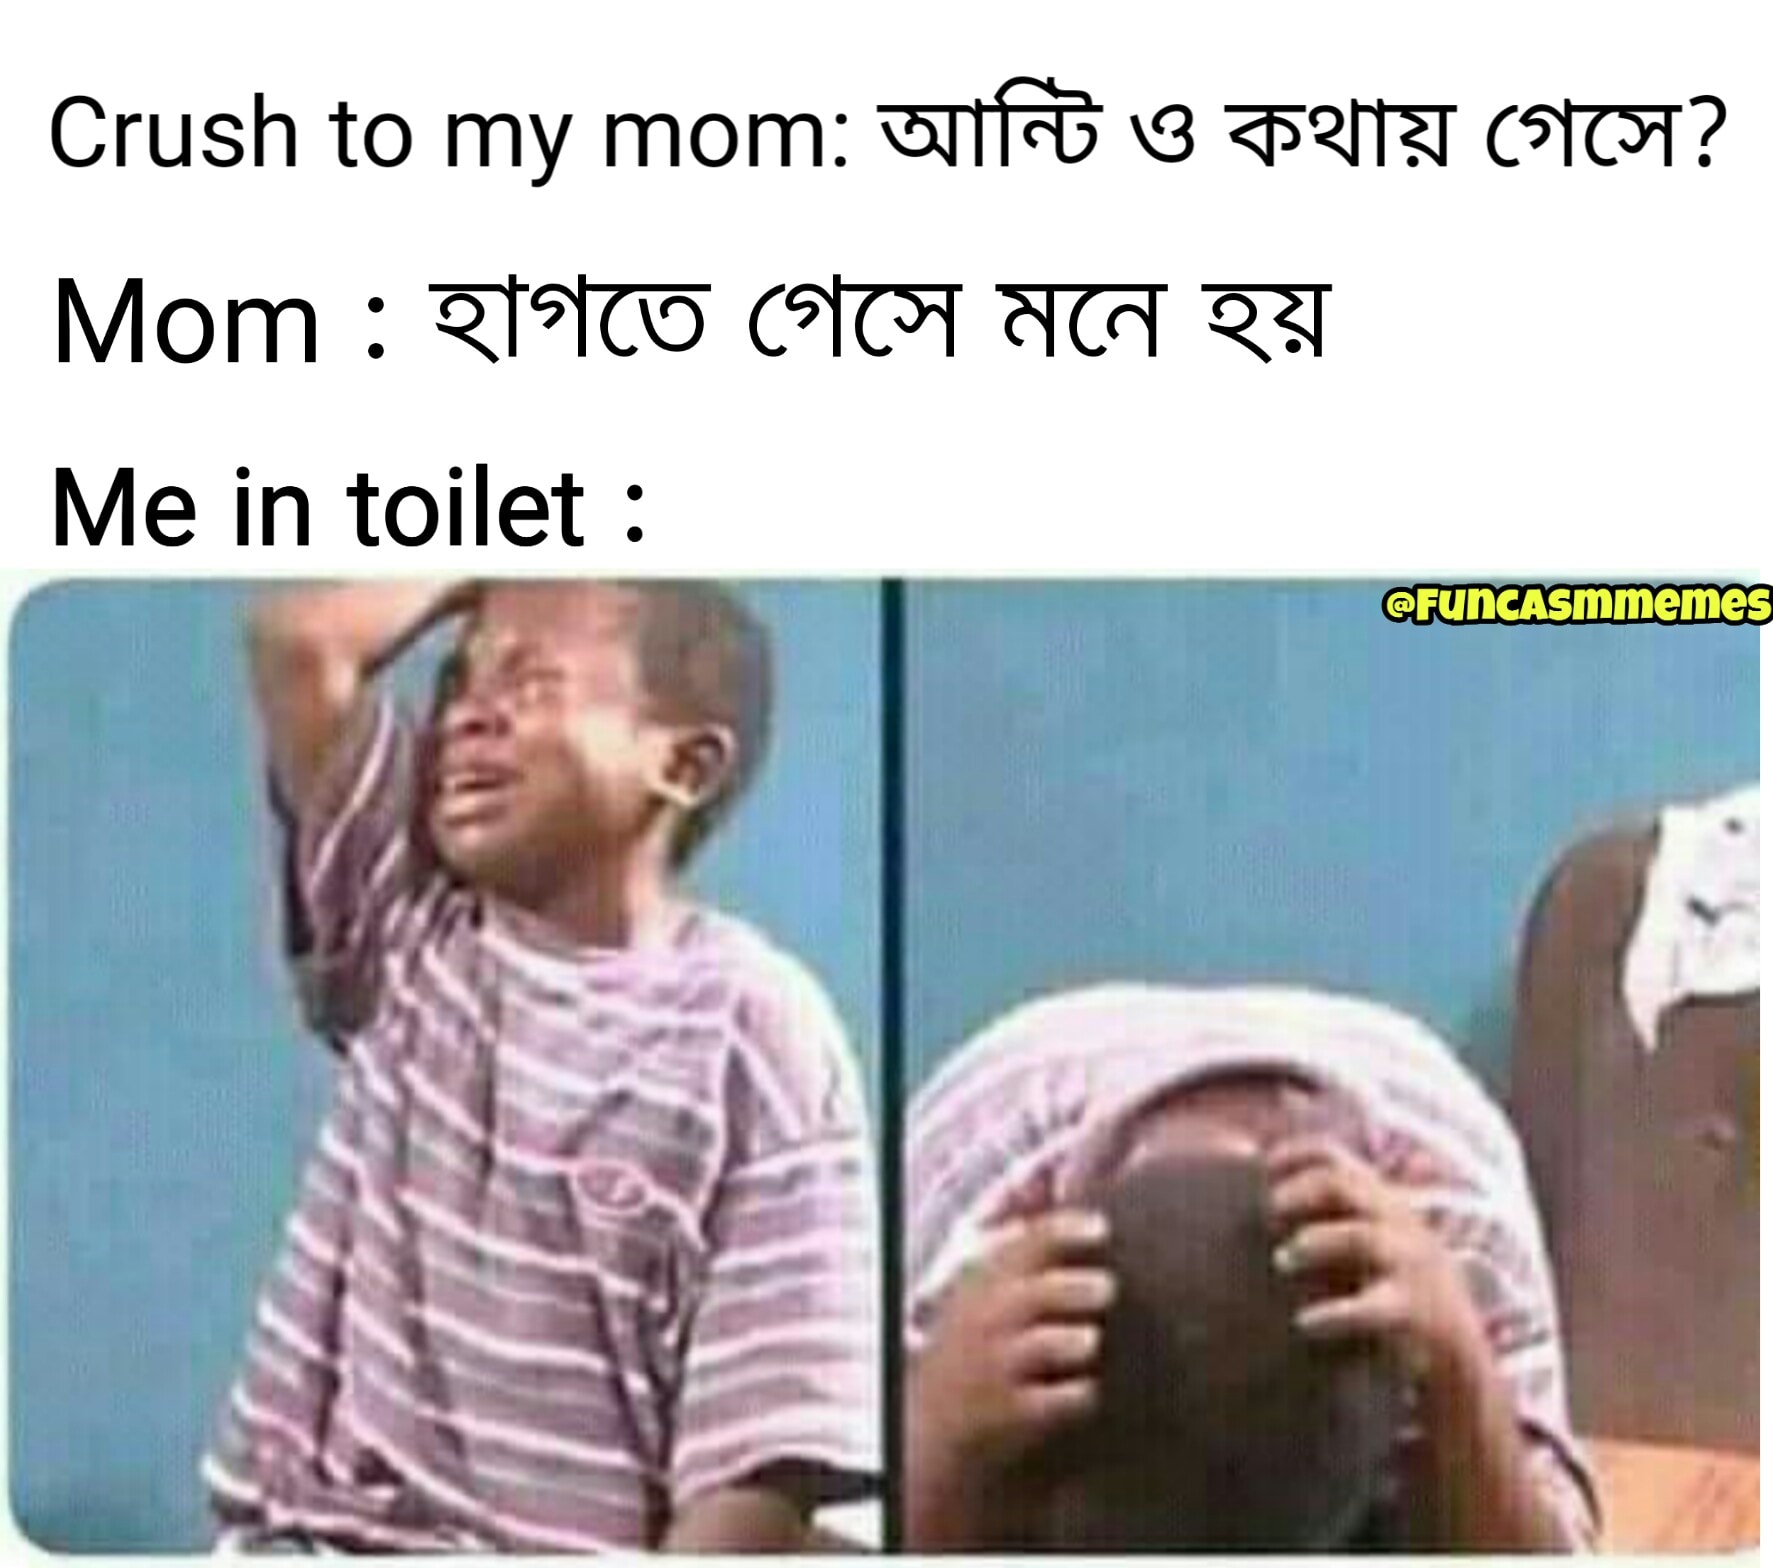
Caption: Crush to my mom: আন্টি ও কথায় গেসে ?   Mom:  হাগতে গেসে মনে হয়   Me in toilet:
Label: non-hate